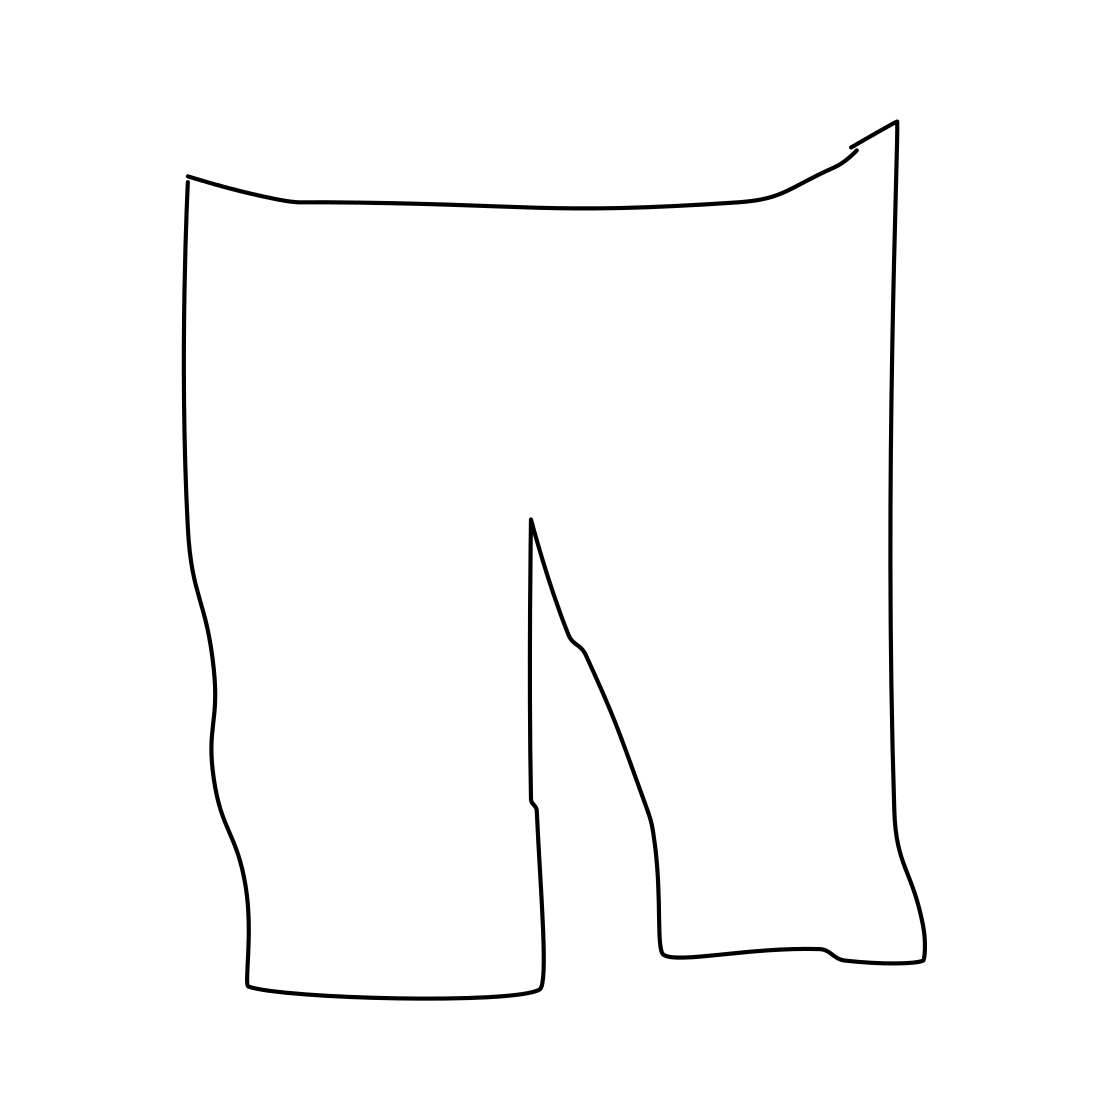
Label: trousers